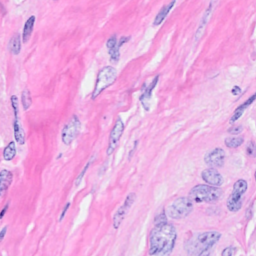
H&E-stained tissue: Breast